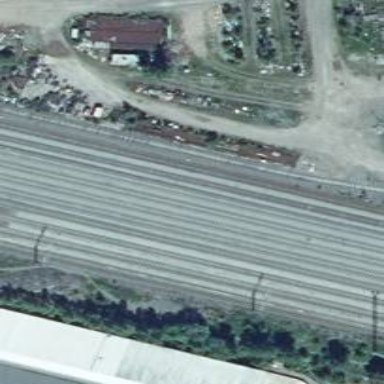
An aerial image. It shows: Railway yard.